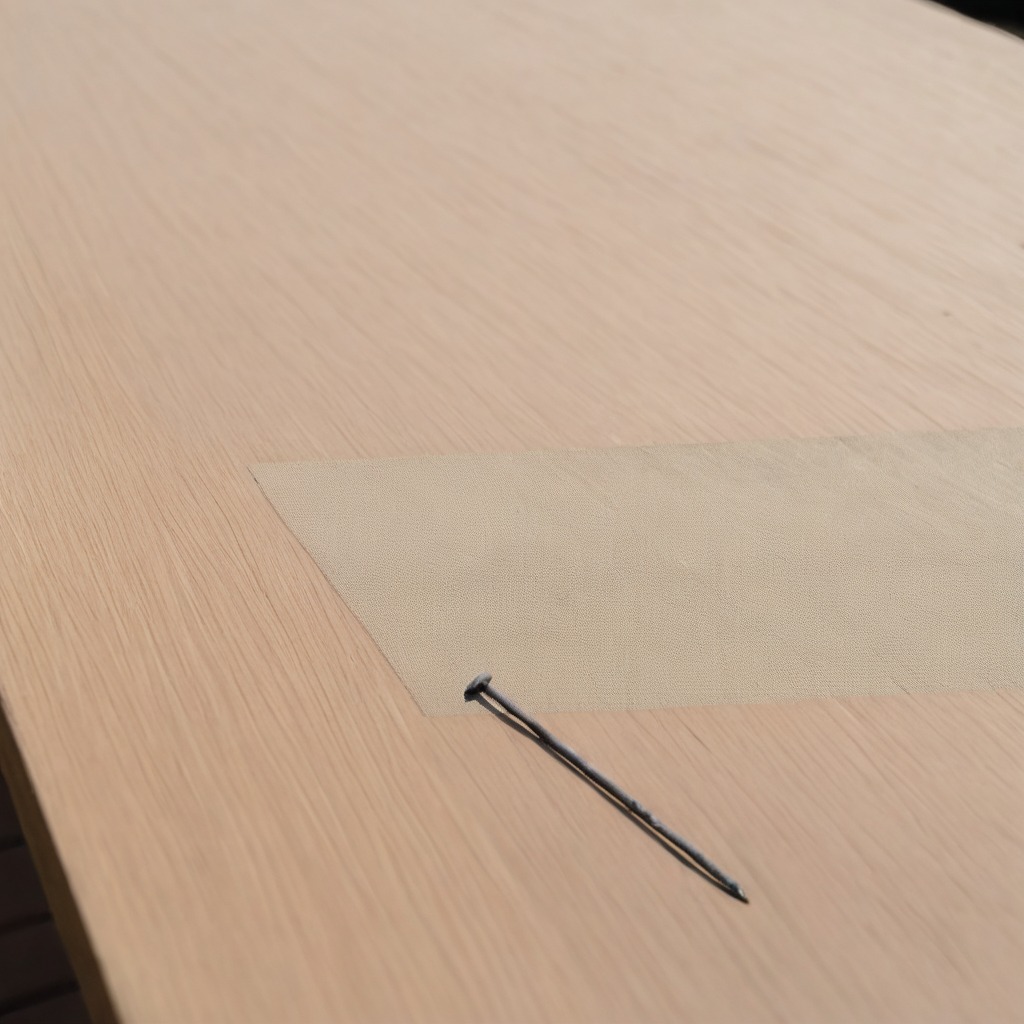
An iron nail lies on the wooden table in the outdoor workshop during daytime bright natural light soft shadows worn but beneath the cloth.